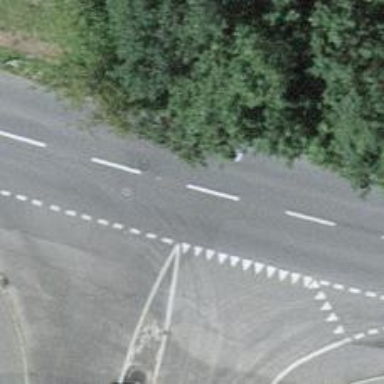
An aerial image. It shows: Tertiary road.